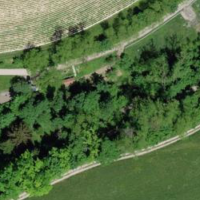
EUNIS habitat code: 45
Species observed at this site:
Geum rivale
Salix caprea
Geranium pyrenaicum
Milvus migrans